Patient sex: M
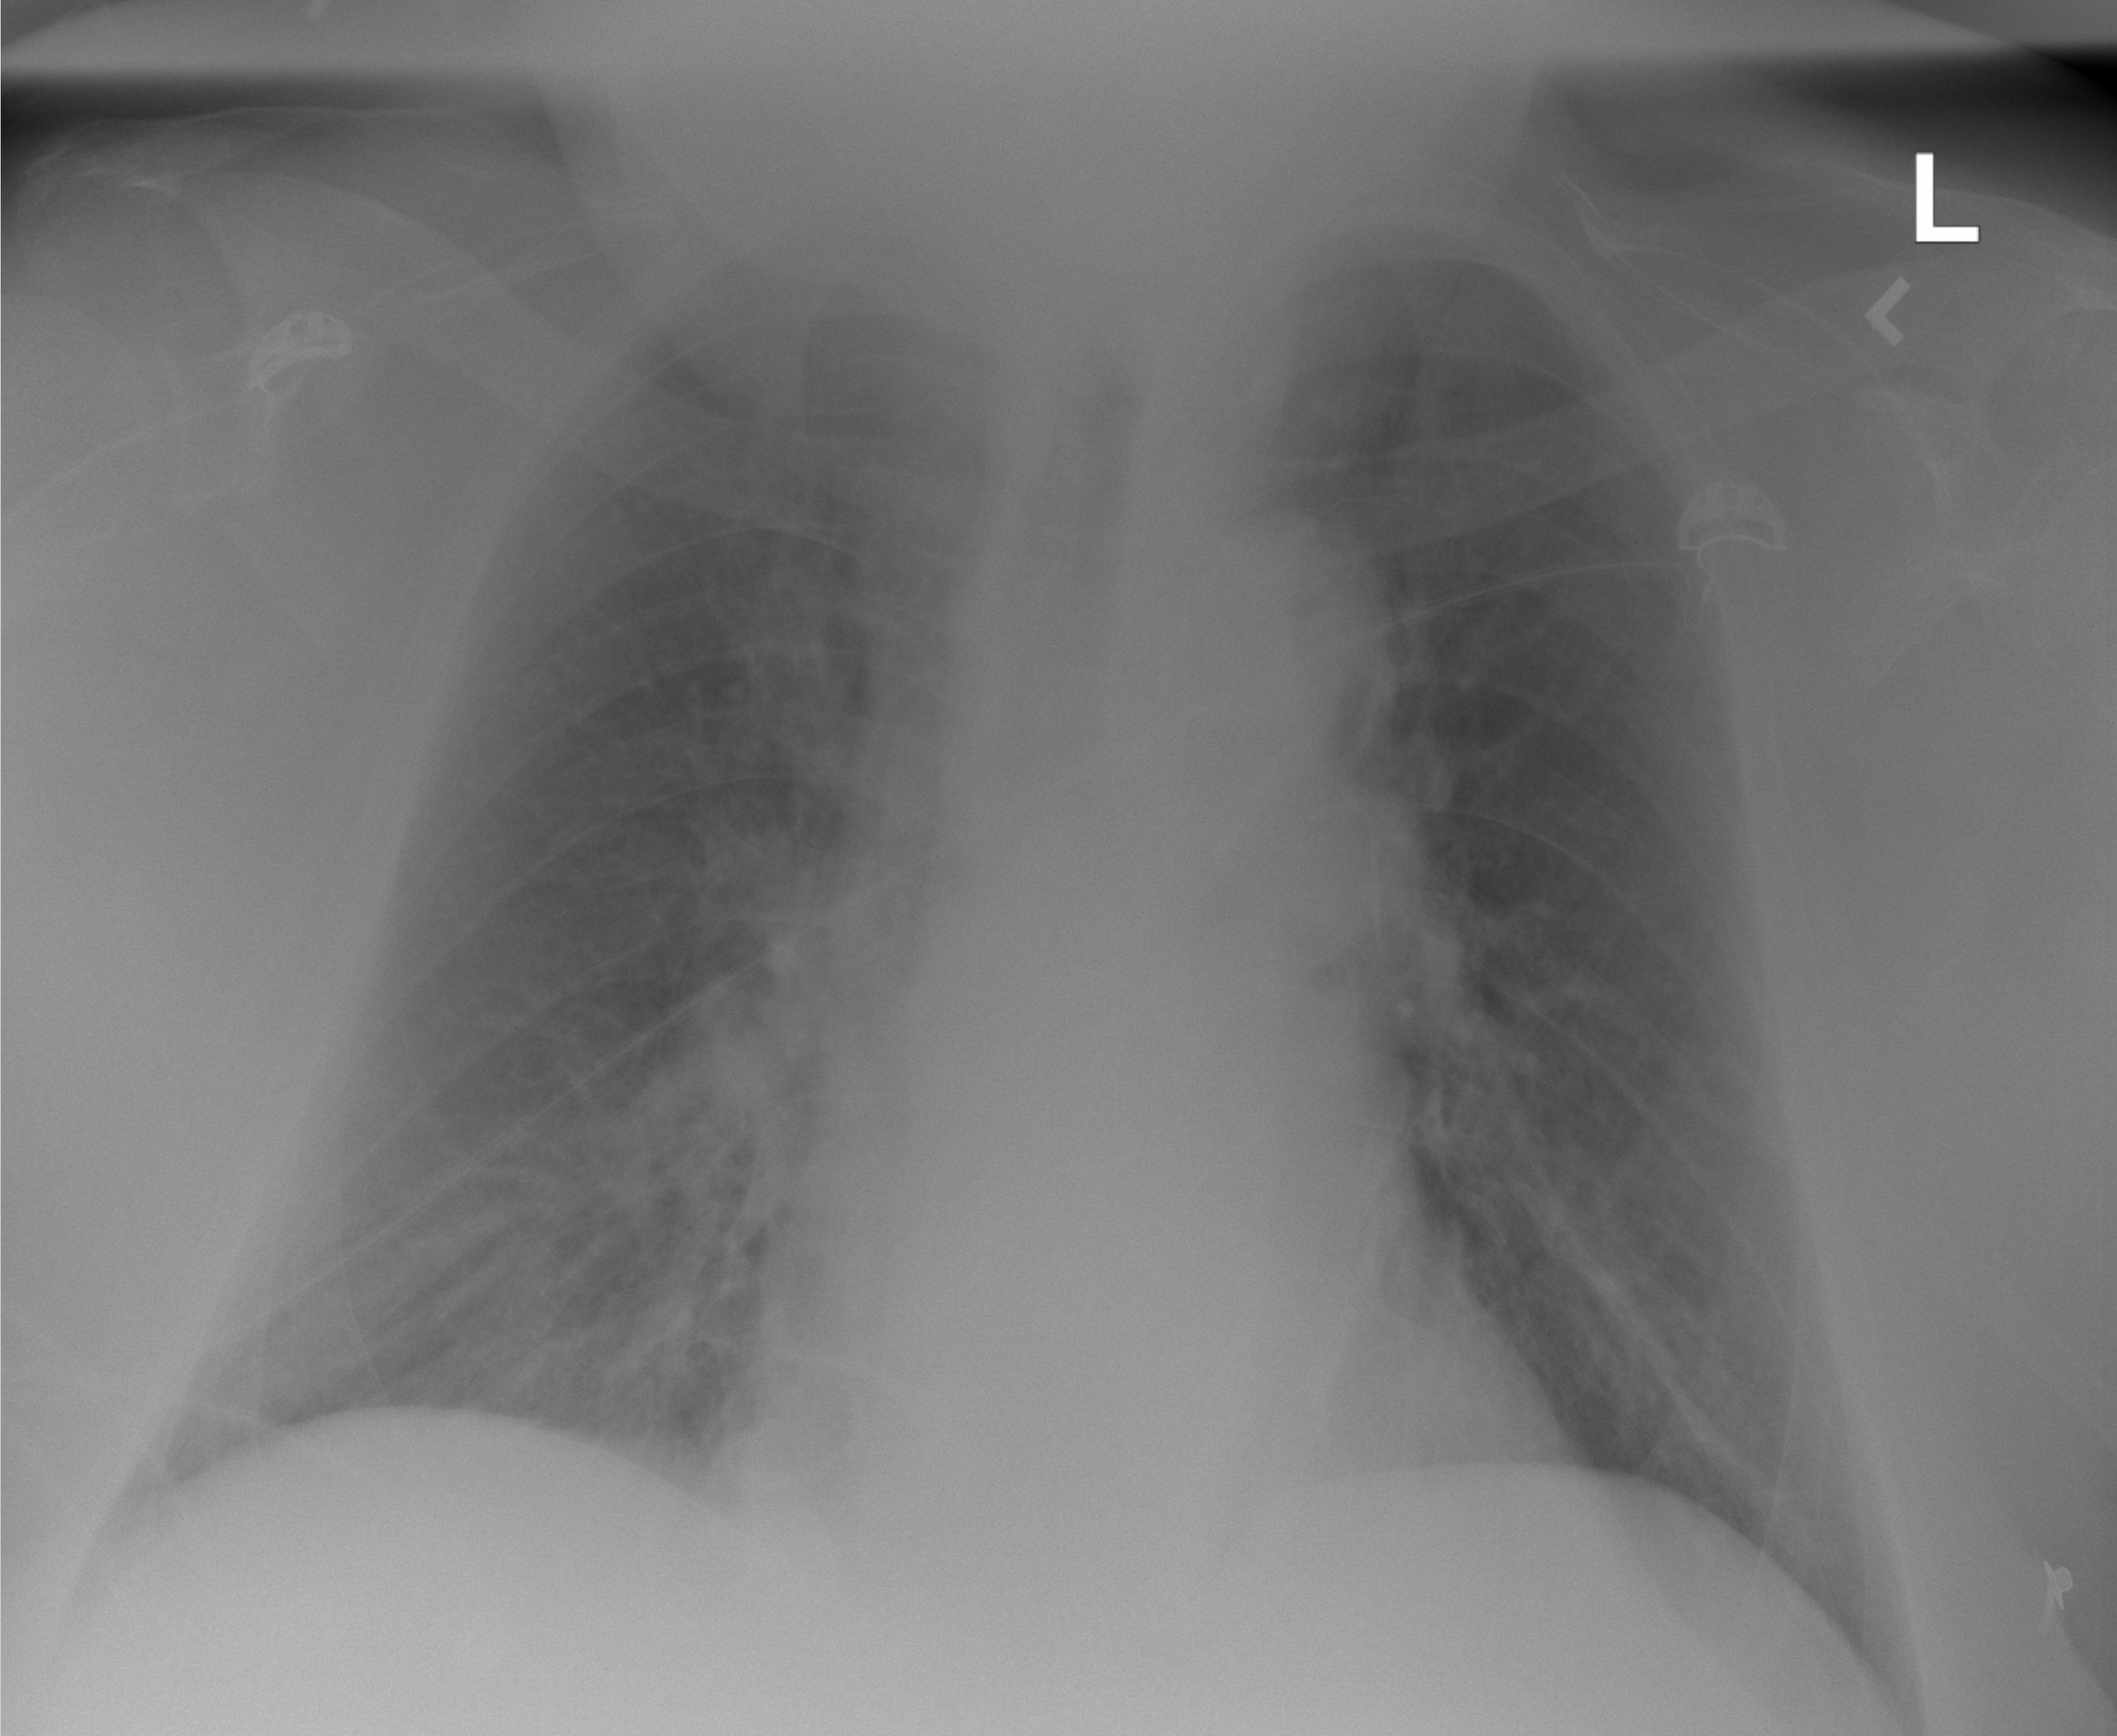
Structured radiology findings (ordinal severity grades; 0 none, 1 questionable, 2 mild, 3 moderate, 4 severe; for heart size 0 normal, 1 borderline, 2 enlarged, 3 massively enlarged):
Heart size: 0
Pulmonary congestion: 2
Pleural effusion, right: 0
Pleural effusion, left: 0
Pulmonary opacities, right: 1
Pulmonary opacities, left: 2
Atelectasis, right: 2
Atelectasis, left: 2